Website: lowes
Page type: newsletter-management
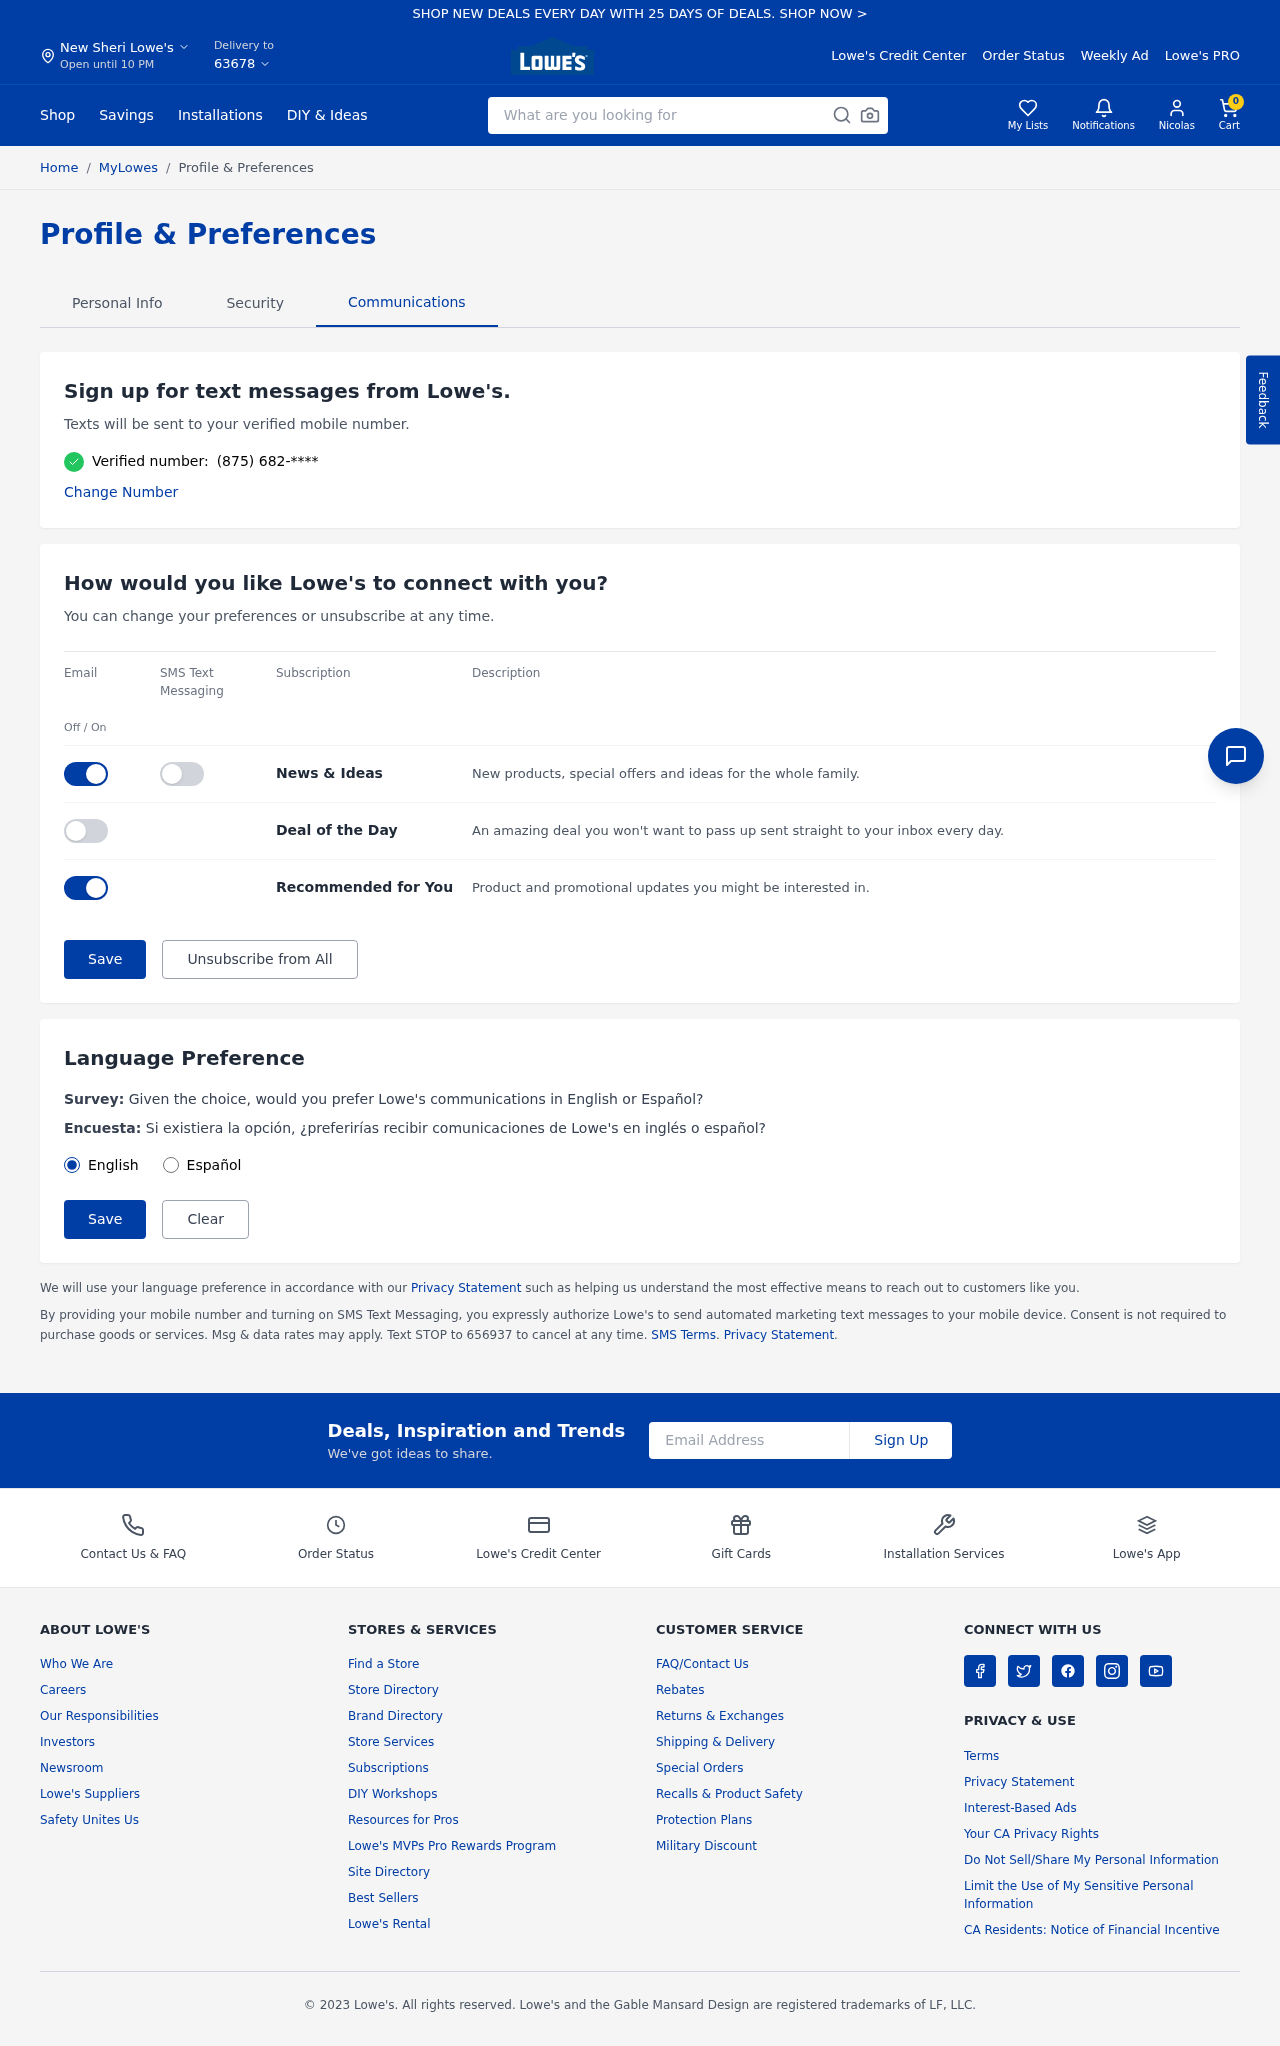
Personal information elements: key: PII_CITY
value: New Sheri
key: PII_EMAIL
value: nicolaskeller@yahoo.com
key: PII_FIRSTNAME
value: Nicolas
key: PII_POSTCODE
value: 63678
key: PII_PHONE
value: (875) 682
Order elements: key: ORDER_NUM_ITEMS
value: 0
Search elements: key: HEADER_SEARCH
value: What are you looking for